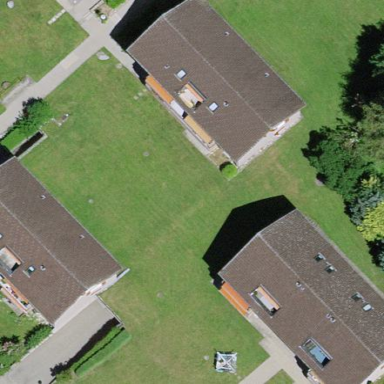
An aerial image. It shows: Residential building.